RGB frame:
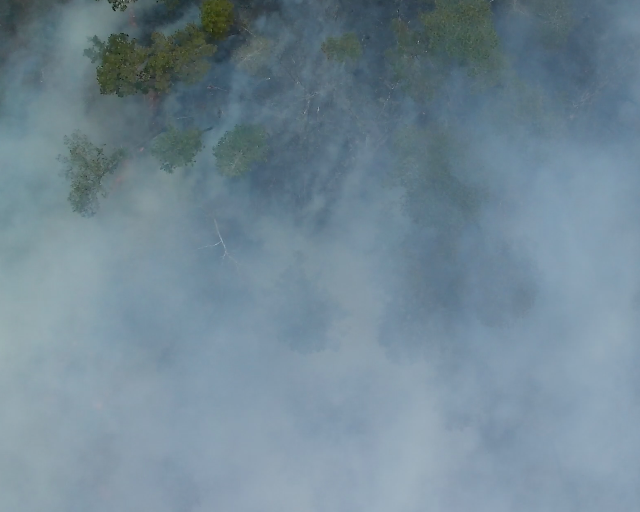
Thermal frame:
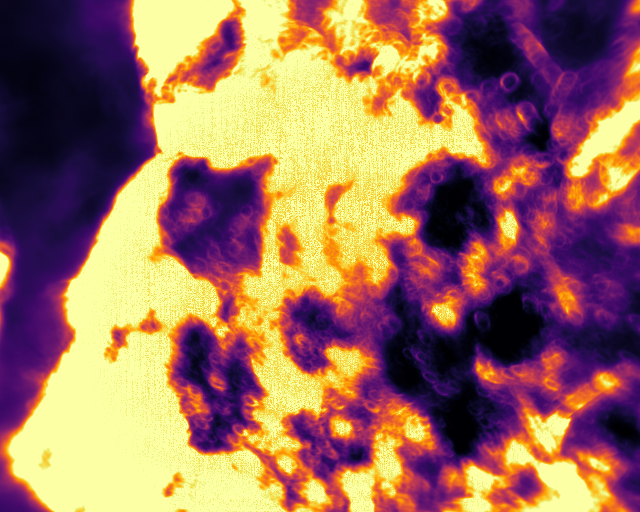
Captured: 2026-02-26 03:09:52
Pixels at or above 80 °C: 237984 (fraction of frame: 0.7263)